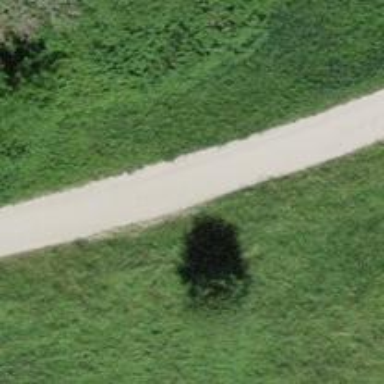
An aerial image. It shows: Gravel track with Grade 3 quality.